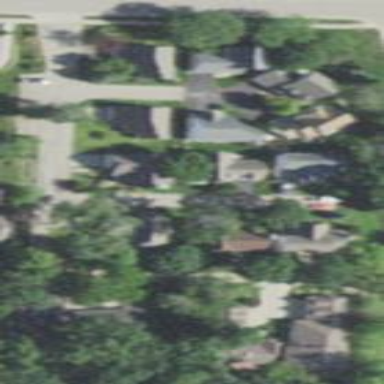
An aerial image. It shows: Residential area within neighborhood.